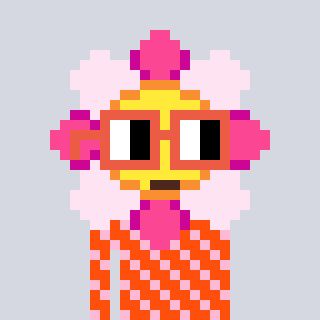
a pixel art character with square orange glasses, a flower-shaped head and a orange-colored body on a cool background